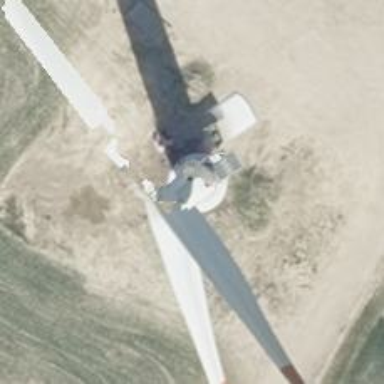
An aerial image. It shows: Wind generator with horizontal axis. The generator is wind turbine.